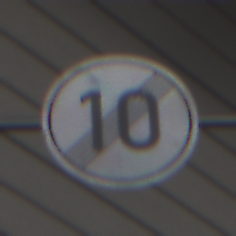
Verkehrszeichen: EndeGeschwindigkeit10
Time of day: MorningAfternoon
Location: Roofed (Urban)
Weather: PartlyCloudy
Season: NotSpecified
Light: Natural